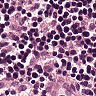
Metastatic tissue present: no